Current action and preconditions to check: trajectory_clear

Your task: For each precondition in the list above, predict whether it will hold at this action.

Consider the current scene as observed from the mobile robot's camera, and analyze the predicted future states of all dynamic agents (e.g., people, animals, vehicles, or any moving entities) within the NEXT SECOND.

IMPORTANT: Only answer "very likely" if you are absolutely certain—based on strong, clear evidence—that a dynamic agent will violate the precondition in the predicted future state. Do NOT answer "very likely" for unlikely, ambiguous, or low-probability risks.

Ask yourself for each precondition: Is there a high probability, with clear and convincing evidence, that the predicted future states of any dynamic agent will interfere with the predicted future state of the currently executing action within the NEXT SECOND, causing that precondition to fail?

Assess the risk level based on these predictions. Use "likely" or "very likely" if motions create a clear risk of interference.

Use "neutral" or "improbable" if agents are nearby but their predicted paths are clearly diverging or non-conflicting.

Failure Risk Categories: "very improbable", "improbable", "neutral", "likely", "very likely"

Answer Format: Output ONLY the probability_of_failure value from these categories: "very improbable", "improbable", "neutral", "likely", "very likely"

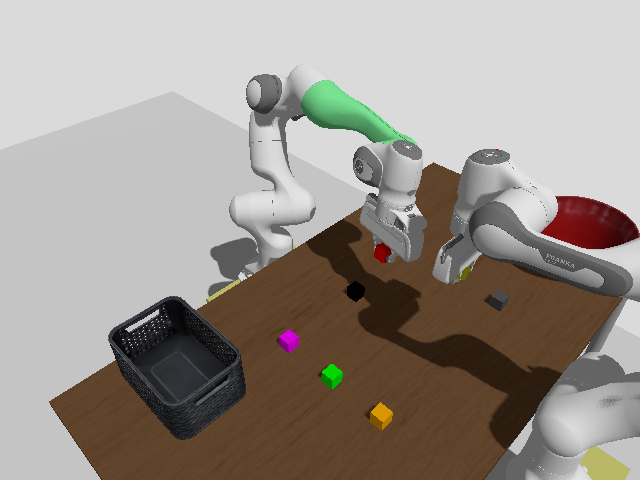

Answer: neutral